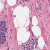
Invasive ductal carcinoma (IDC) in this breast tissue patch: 0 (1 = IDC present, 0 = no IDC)